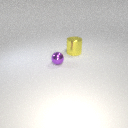
large yellow metal cylinder to the right of small purple metal sphere